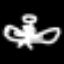
Label: angel